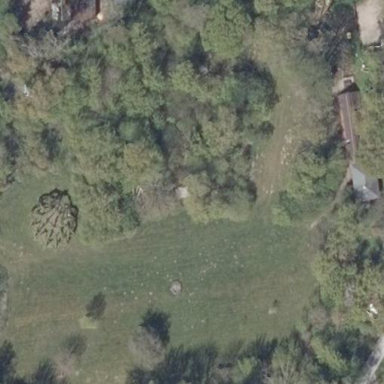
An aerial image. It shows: Campsite with tents set up.